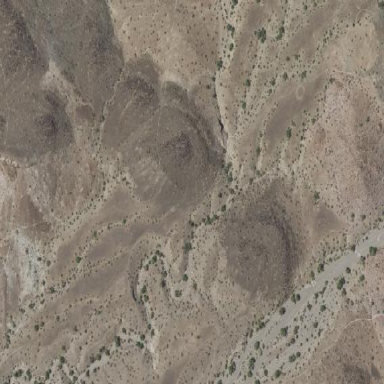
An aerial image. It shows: Scenic view captured in the desert.